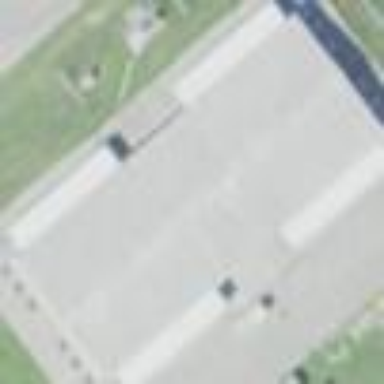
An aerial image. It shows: Warehouse.